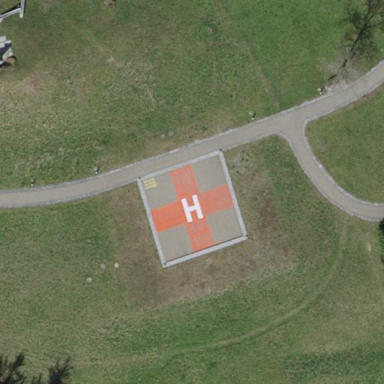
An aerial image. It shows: Image showing helipad at airport.